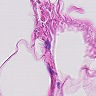
Metastatic tissue present: no